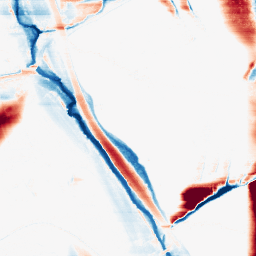
Category: morphological
Decomposition family: morphological_rect
Decomposition parameters: operation: average
width: 50
height: 3
Upsampling method: sinc_hamming
Upsampling parameters: scale: 4
kernel_size: 16
Upsampling scale: 4